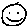
Label: smiley face